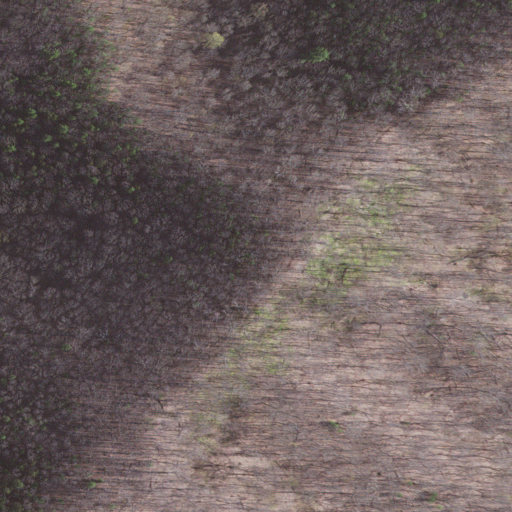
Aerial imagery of mountain in West Virginia named Batlick Mountain containing deciduous forest, mixed forest, and shrub